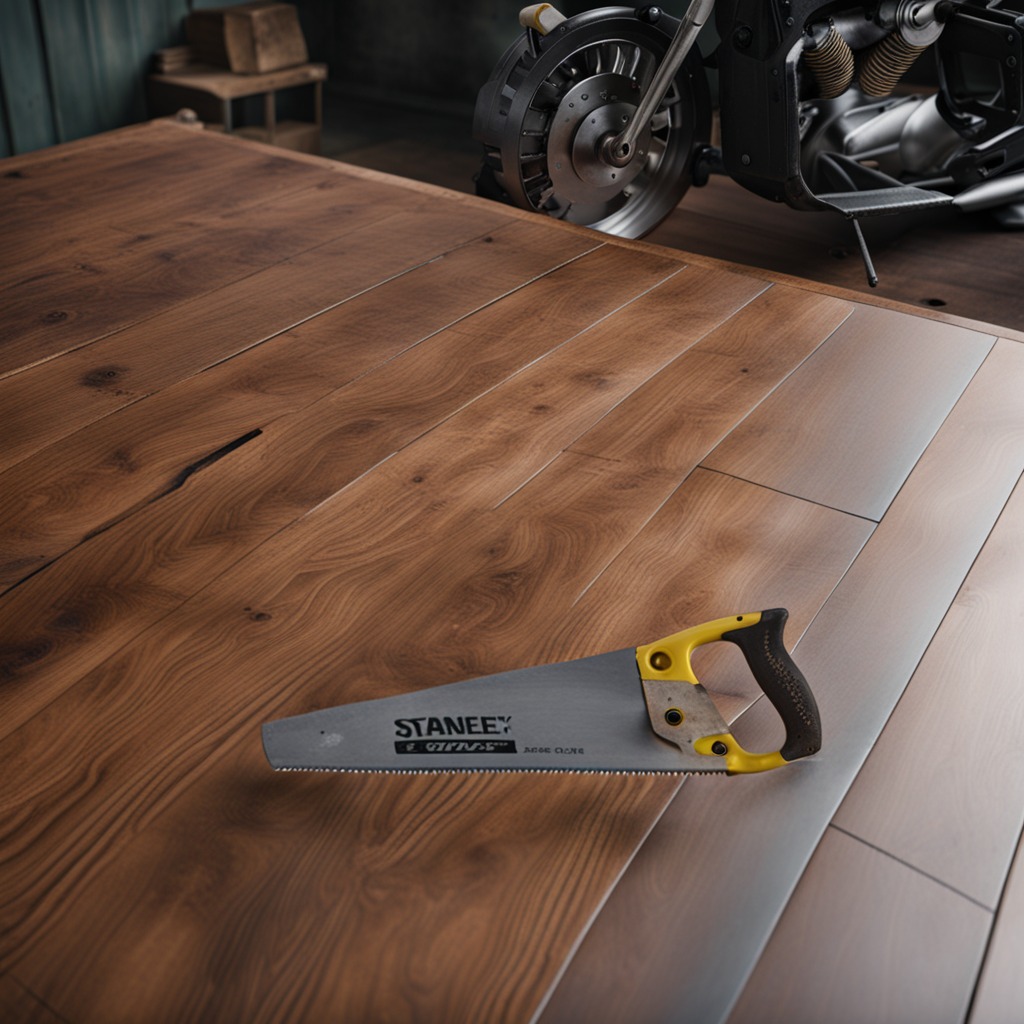
A metal saw is lying on an oil-spilled wooden table in a vintage motorcycle garage.